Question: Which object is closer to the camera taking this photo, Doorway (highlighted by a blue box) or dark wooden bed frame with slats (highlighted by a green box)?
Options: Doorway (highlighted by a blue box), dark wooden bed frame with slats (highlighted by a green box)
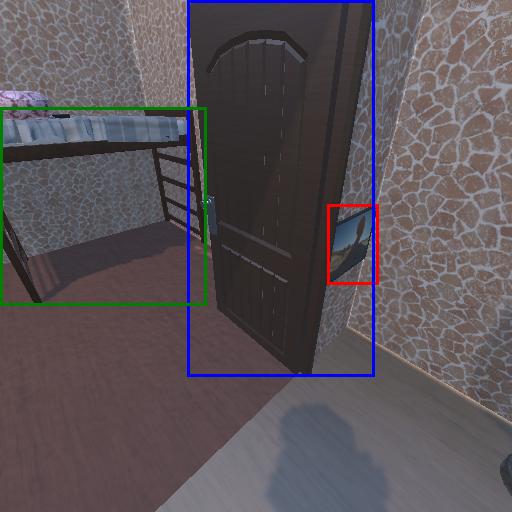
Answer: Doorway (highlighted by a blue box)